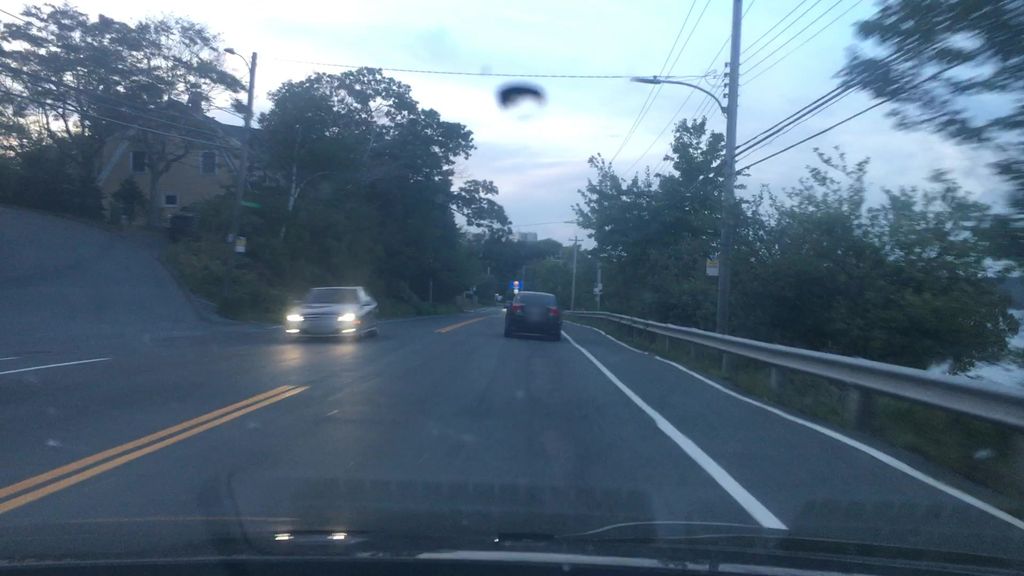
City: halifax